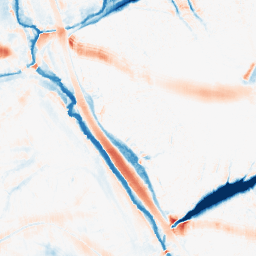
Category: morphological
Decomposition family: morphological_ellipse
Decomposition parameters: operation: average
width: 30
height: 20
Upsampling method: bspline
Upsampling parameters: scale: 2
Upsampling scale: 2